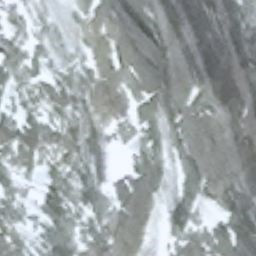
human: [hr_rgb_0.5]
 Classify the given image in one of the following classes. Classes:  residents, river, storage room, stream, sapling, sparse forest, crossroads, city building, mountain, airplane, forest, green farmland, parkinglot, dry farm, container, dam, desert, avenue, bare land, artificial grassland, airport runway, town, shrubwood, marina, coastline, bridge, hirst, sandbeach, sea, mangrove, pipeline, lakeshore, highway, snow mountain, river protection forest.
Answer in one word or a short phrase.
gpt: snow mountain